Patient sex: F
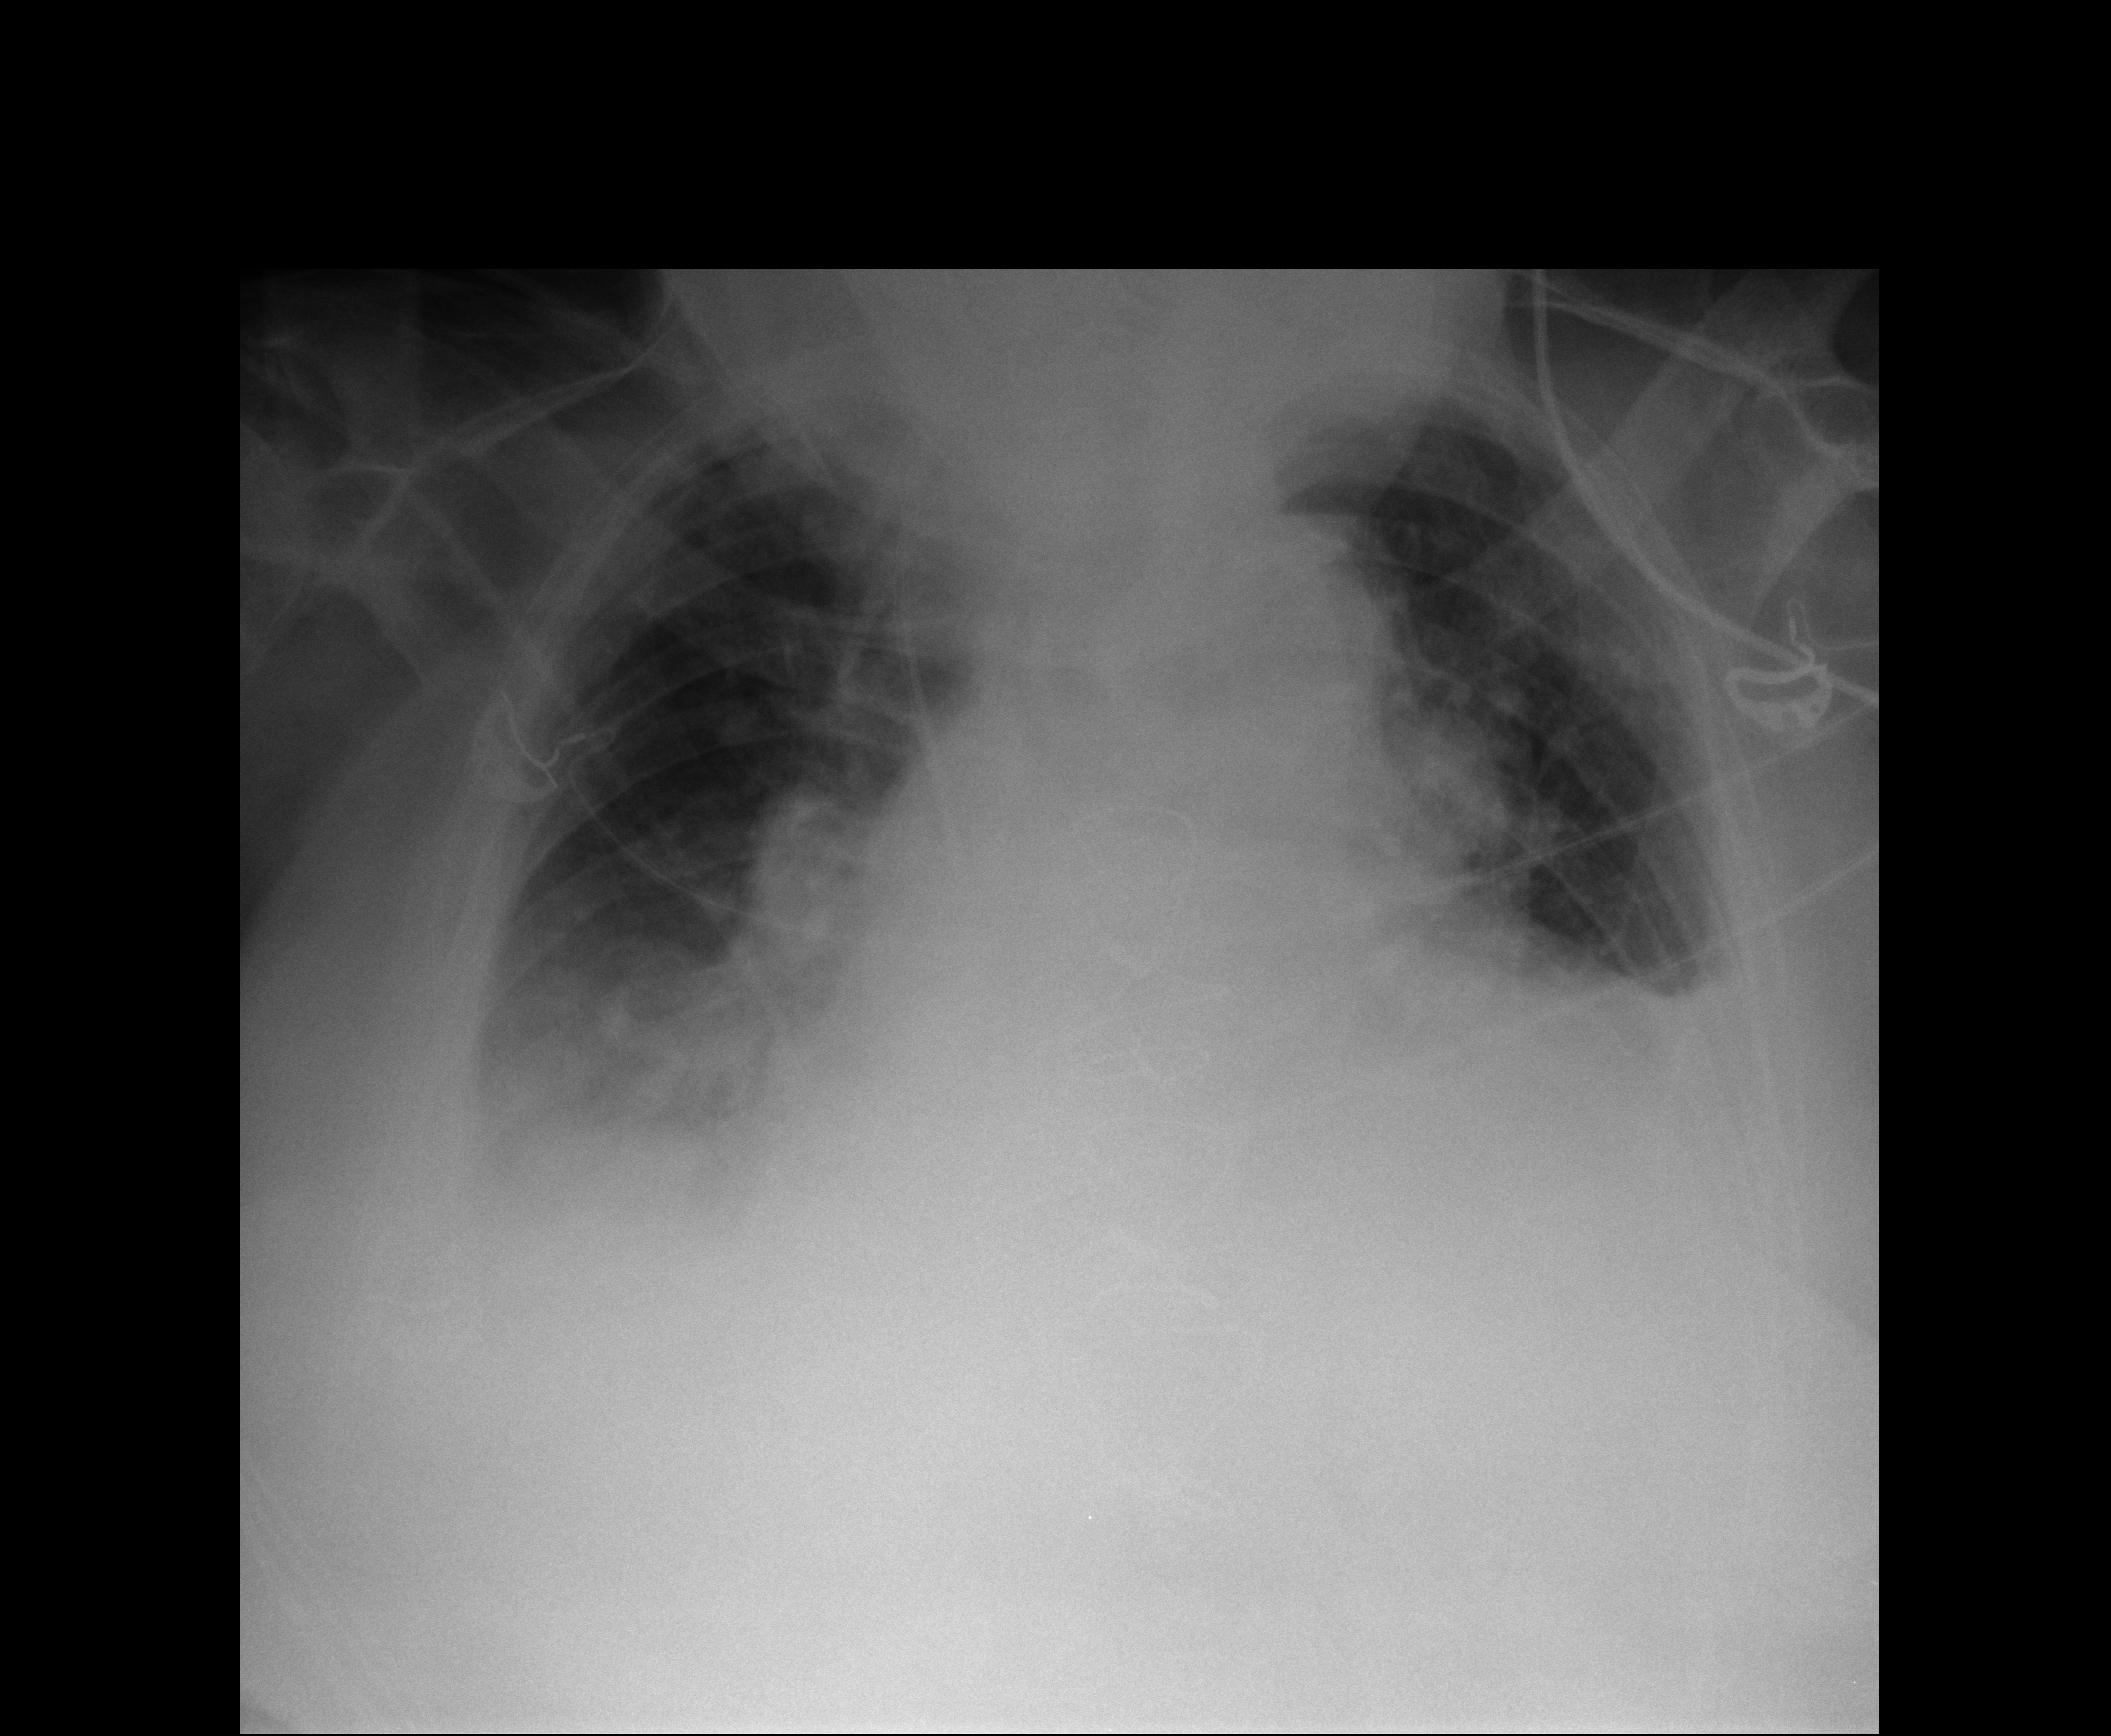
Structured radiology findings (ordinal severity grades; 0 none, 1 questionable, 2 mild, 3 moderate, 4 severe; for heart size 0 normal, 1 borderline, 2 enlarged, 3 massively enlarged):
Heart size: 3
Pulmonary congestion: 2
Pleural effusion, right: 2
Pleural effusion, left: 2
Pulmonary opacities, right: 2
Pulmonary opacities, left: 1
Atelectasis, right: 2
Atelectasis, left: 2